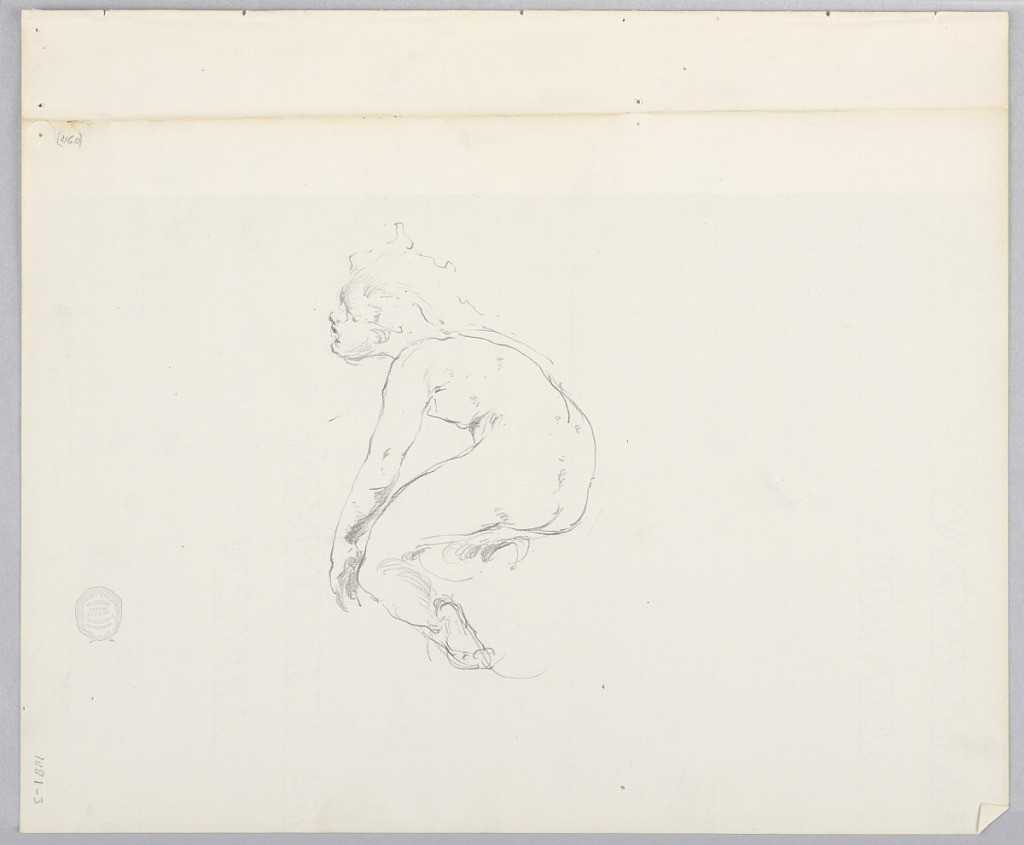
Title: Woman
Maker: Robert Frederick Blum, American, 1857–1903
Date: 1881–1883
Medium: Graphite on wove paper
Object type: Drawing
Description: Sketch of a female figure.